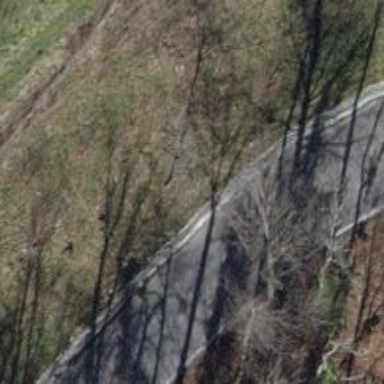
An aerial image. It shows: Retaining wall.